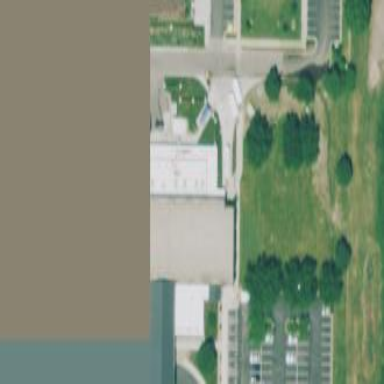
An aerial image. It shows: Event venue building.